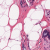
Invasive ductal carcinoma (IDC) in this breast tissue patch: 0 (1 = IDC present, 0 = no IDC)